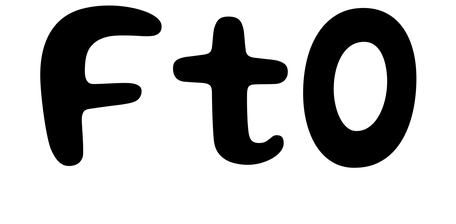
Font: Gluten_Medium